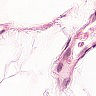
Metastatic tissue present: no